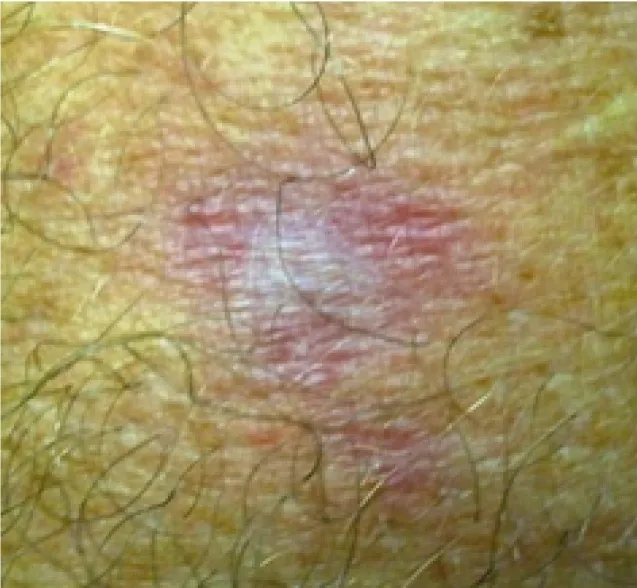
Lesion of cutaneous leishmaniasis in a initial stage of healing.
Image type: medical_photograph (skin_photograph)